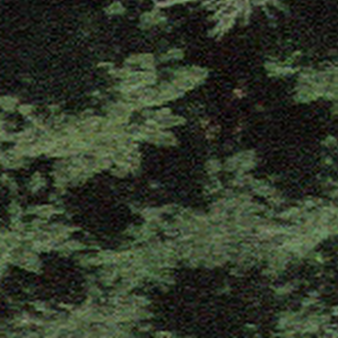
Label: other